Interaction volume radius: 5 \u00c5
Interaction volume height: 10 \u00c5
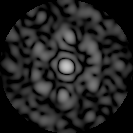
Disorder parameter: 0.663